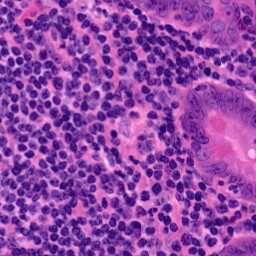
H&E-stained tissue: Pancreatic